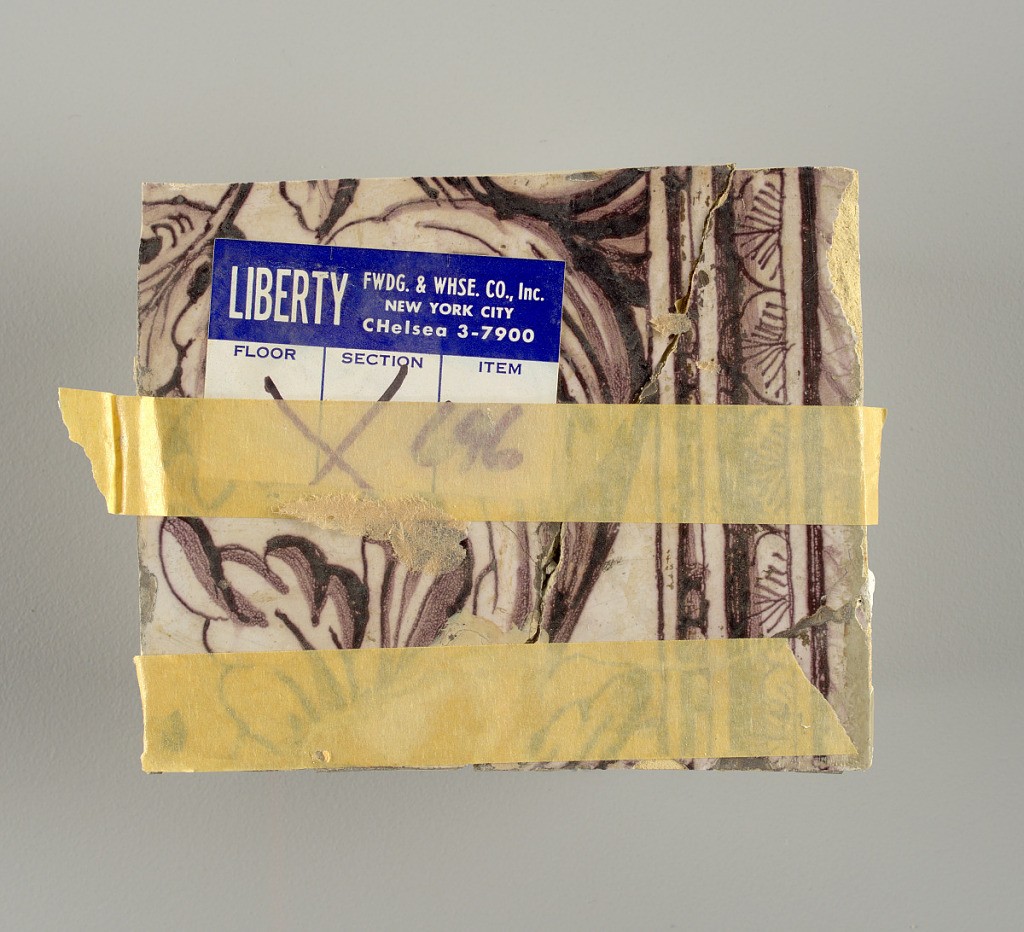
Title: Tile wall facing
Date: ca. 1725
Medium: Tin-glazed earthenware, underglaze
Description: Horizontal rectangle.  Thirty tiles wide and twenty-three tiles high with opening for fireplace eleven tiles wide and ten high.  Foliage arabesques disposed about three vertical axes from which are emphazised by urns at center and right, and at left by the figure of a standing woman carrying an infant on her arm and accompanied by two children.